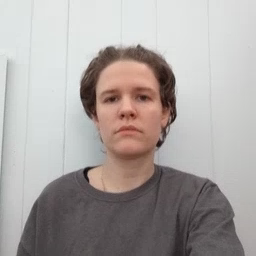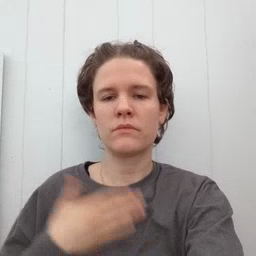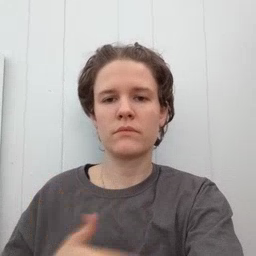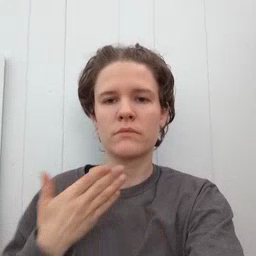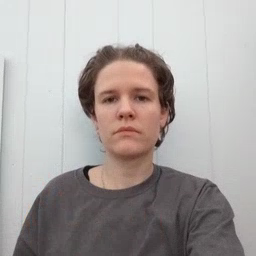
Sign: happy